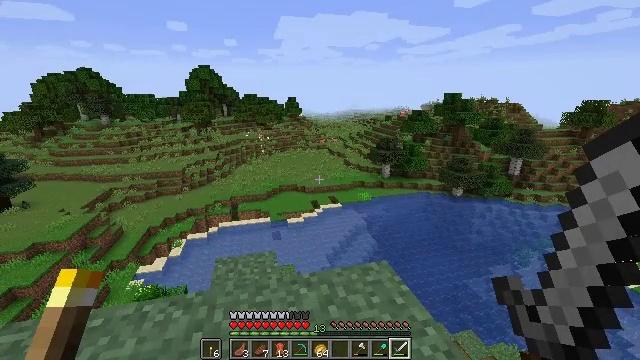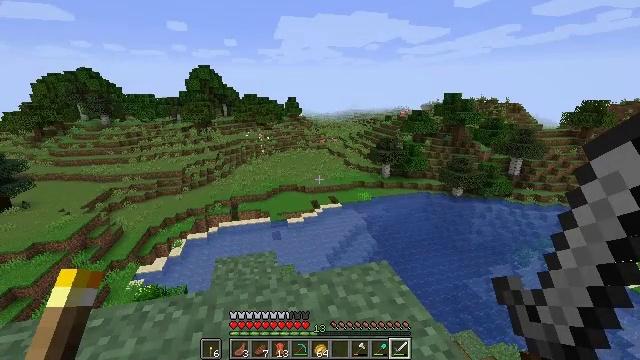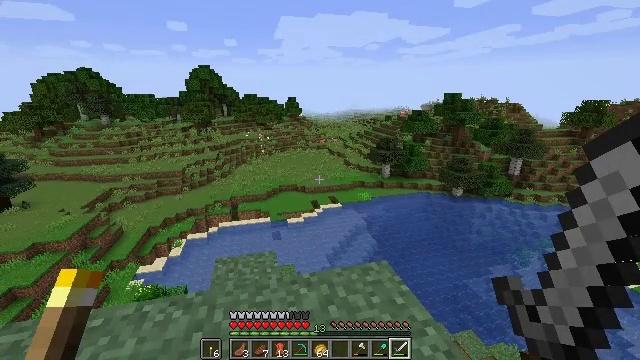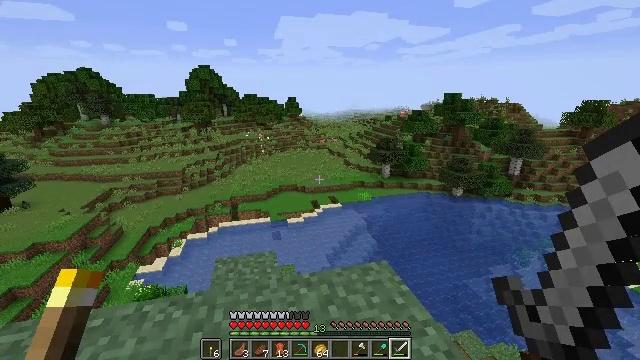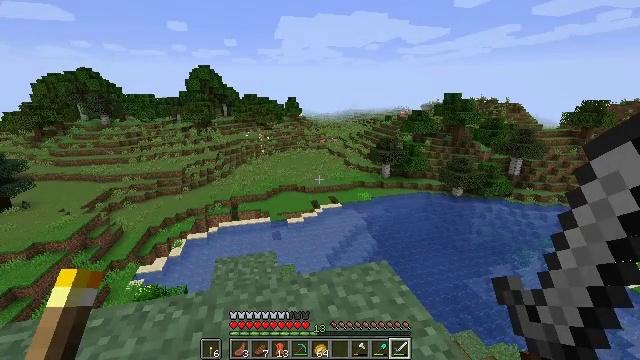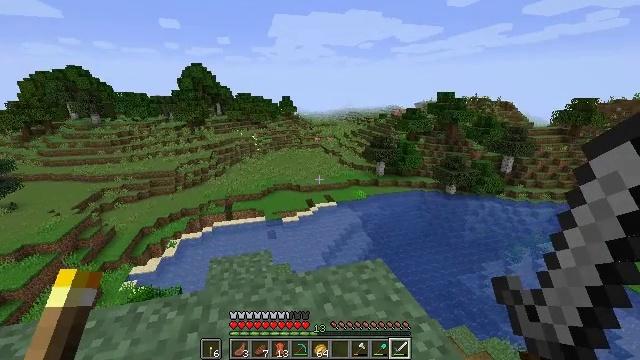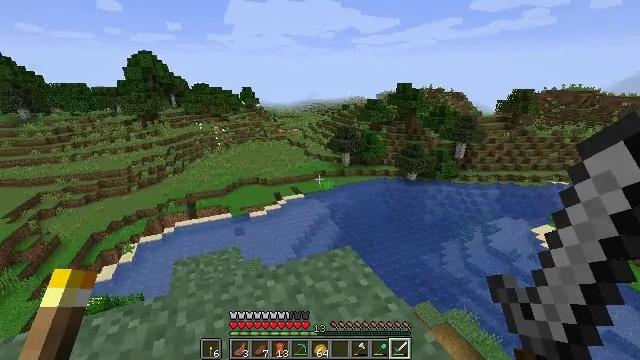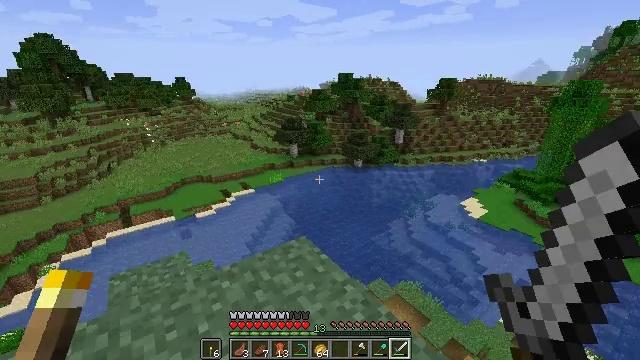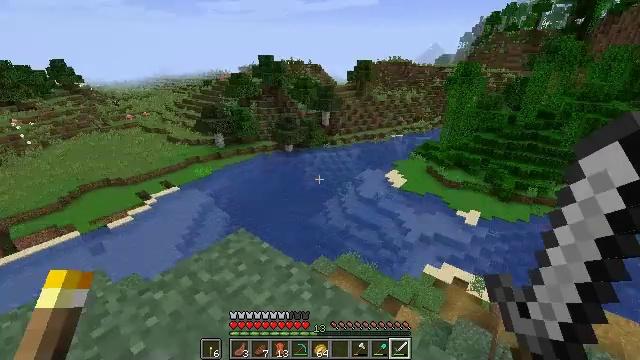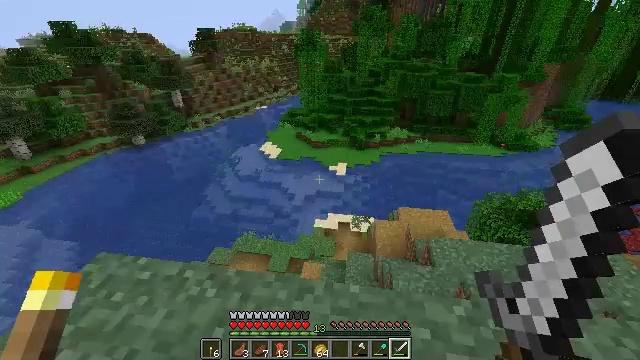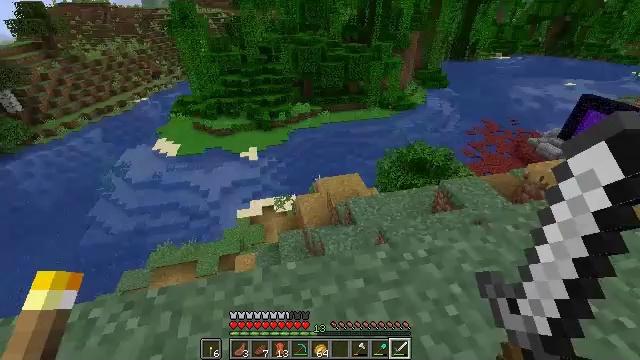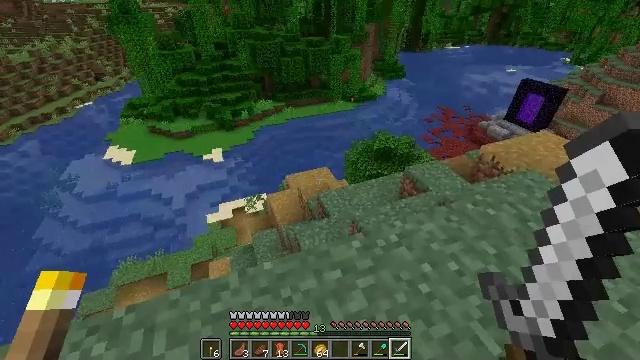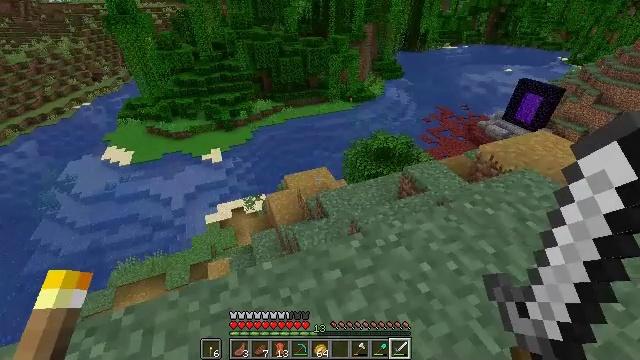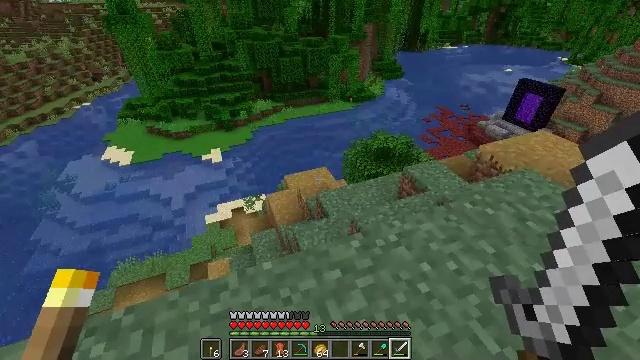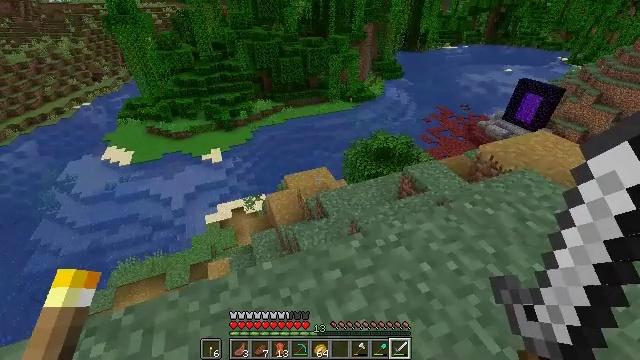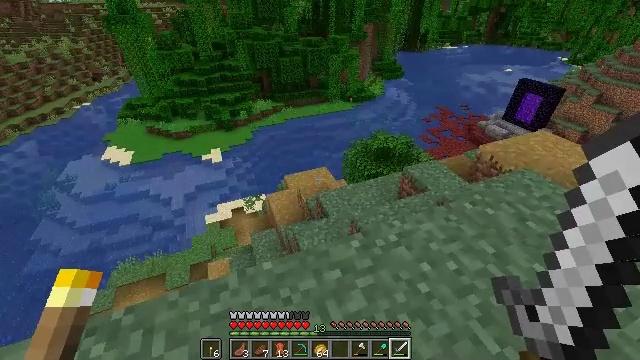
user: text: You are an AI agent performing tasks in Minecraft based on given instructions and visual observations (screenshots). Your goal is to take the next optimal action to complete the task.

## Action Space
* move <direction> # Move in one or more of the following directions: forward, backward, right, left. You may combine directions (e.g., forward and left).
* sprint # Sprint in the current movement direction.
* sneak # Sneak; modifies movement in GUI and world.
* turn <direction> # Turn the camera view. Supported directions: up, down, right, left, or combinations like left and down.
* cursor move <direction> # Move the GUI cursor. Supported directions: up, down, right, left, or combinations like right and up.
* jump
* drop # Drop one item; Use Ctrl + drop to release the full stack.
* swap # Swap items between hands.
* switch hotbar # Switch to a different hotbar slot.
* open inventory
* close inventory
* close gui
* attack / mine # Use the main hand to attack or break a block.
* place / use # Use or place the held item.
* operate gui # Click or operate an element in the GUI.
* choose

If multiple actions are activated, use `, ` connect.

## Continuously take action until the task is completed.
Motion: motion action
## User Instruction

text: Mine a melon block.
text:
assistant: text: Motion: no_op
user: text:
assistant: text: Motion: no_op
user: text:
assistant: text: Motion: no_op
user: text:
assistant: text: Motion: no_op
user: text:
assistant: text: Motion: turn right
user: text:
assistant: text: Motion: turn right and down
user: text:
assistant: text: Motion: turn right and down
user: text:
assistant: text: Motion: turn right and down
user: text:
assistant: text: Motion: turn right and down
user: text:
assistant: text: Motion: turn right and down
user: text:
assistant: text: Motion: turn right and down
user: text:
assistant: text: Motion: no_op
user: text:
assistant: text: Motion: no_op
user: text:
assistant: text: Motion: no_op
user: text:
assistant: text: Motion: no_op
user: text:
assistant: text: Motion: no_op
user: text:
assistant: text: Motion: no_op
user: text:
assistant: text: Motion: move forward
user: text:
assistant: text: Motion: move forward, turn down
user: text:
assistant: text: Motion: move forward
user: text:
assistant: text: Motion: move forward
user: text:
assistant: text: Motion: move forward, turn right and down
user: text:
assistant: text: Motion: move forward, turn right
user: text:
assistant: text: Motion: move forward, turn right
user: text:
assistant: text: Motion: move forward, turn right and down
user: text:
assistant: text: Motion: move forward
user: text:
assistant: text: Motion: move forward
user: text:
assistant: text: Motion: move forward
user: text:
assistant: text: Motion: move forward
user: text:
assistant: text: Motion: move forward, sprint